Question: I am having some problem when trying to write an SQLite statement to get the sum of certain column with where clause by today's date:
'''
SELECT SUM(amount) AS total, (substr(date, 7, 4) || '-' || substr(date, 4, 2) || '-' || substr(date, 1, 2)) AS Date FROM transactionRec
WHERE type = 'W' AND Date BETWEEN DATE('now') AND DATE('now', '+1 day')
'''
I am trying to convert my date column to correct date format before making the comparison. My mock up data as these:

By right, it should return me the record of last row since it's today's date but somehow, I am getting empty result using the SQL statement above.
Any ideas? Thanks in advance.
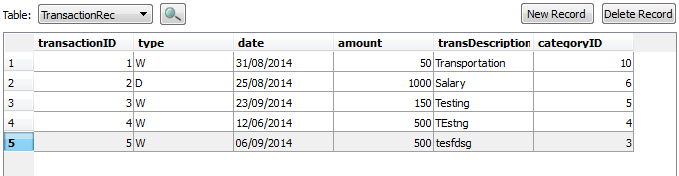
Answer: Two changes:
1. I swapped month and day in the concatenation order
2. Instead of alias Date I used SomeDate.
'''
SELECT SUM(amount) AS total,
(substr(date, 7, 4) || '-' || substr(date, 1, 2) || '-' || substr(date, 4, 2)) AS SomeDate
FROM transactionRec
WHERE type = 'W' AND SomeDate BETWEEN DATE('now') AND DATE('now', '+1 day')
'''
Apparently 'SQLite' does not have a problem distinguishing between 'date' field and 'Date()' function, but gets confused when faced with 'Date' column alias.